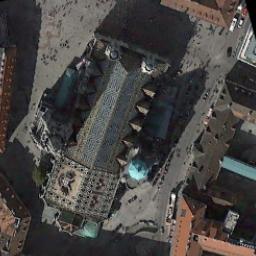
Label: church